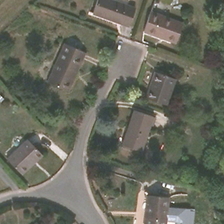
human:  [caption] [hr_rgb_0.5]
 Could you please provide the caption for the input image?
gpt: some buildings and many green trees are in a medium residential area .

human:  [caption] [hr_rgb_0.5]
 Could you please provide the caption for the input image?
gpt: some buildings and many green trees are in a medium residential area .

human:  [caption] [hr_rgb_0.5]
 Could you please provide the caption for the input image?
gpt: some buildings and many green trees are in a medium residential area .

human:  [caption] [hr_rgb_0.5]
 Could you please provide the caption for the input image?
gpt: some buildings and many green trees are in a medium residential area .

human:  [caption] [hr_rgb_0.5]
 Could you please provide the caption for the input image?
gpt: some buildings and many green trees are in a medium residential area .